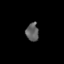
Tissue: skin
Cell type: Epithelial cells
Senescence score: 0.2488
Nuclear area (px): 224
Mean DAPI intensity: 96.29